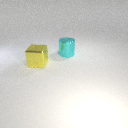
large yellow metal cube to the left of large cyan metal cylinder